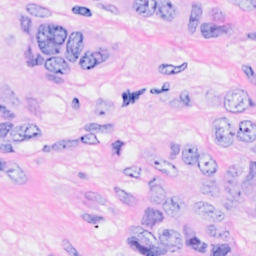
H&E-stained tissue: Breast